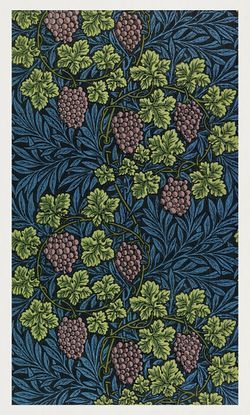
Design: Vine
Year: 1873